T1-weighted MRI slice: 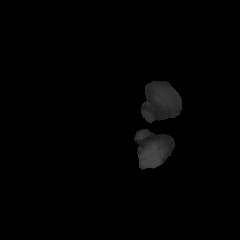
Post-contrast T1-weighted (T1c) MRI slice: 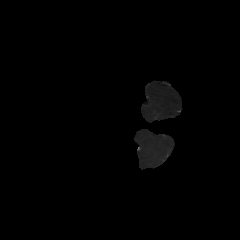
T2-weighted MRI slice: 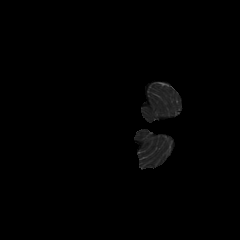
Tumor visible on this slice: no